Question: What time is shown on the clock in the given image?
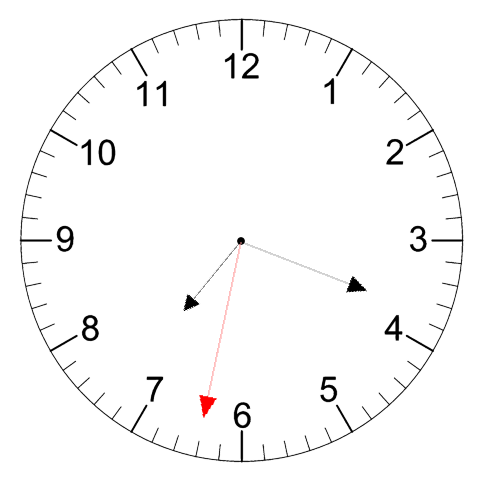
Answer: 07:18:32